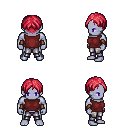
a pixel art fantasy rpg character, male body template, dark elf, purple skin, maroon sleeveless shirt, metal pants, ruby red parted hairstyle, leather bracers, four views (front, back, left, right), 2x2 character sprite sheet, small pixel art, hard edges, no anti-aliasing